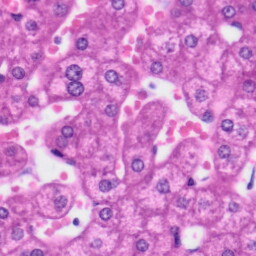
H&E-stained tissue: Liver